Field crop: maize
Growth stage: 2
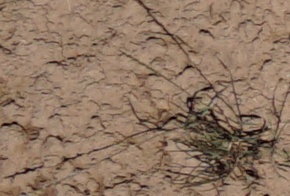
Species: lolium